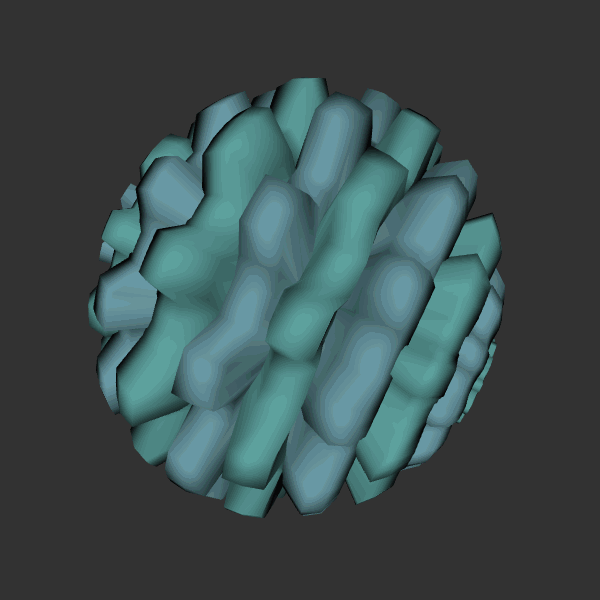
Background: dark